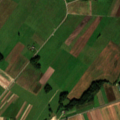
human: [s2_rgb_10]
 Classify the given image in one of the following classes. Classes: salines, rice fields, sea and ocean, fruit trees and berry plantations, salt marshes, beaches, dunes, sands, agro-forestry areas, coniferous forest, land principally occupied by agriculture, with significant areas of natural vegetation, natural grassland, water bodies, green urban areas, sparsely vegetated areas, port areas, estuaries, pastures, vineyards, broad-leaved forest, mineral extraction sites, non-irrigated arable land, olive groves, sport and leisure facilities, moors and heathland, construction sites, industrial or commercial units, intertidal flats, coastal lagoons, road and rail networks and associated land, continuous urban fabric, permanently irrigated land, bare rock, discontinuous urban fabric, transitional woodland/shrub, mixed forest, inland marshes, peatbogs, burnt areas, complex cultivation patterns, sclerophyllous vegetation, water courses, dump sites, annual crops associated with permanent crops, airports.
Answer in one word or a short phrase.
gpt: discontinuous urban fabric, non-irrigated arable land, pastures, land principally occupied by agriculture, with significant areas of natural vegetation, broad-leaved forest